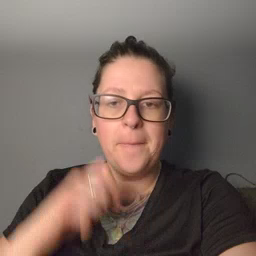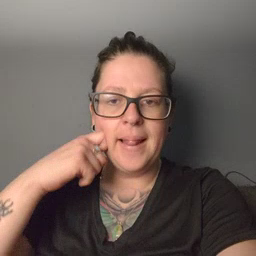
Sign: apple